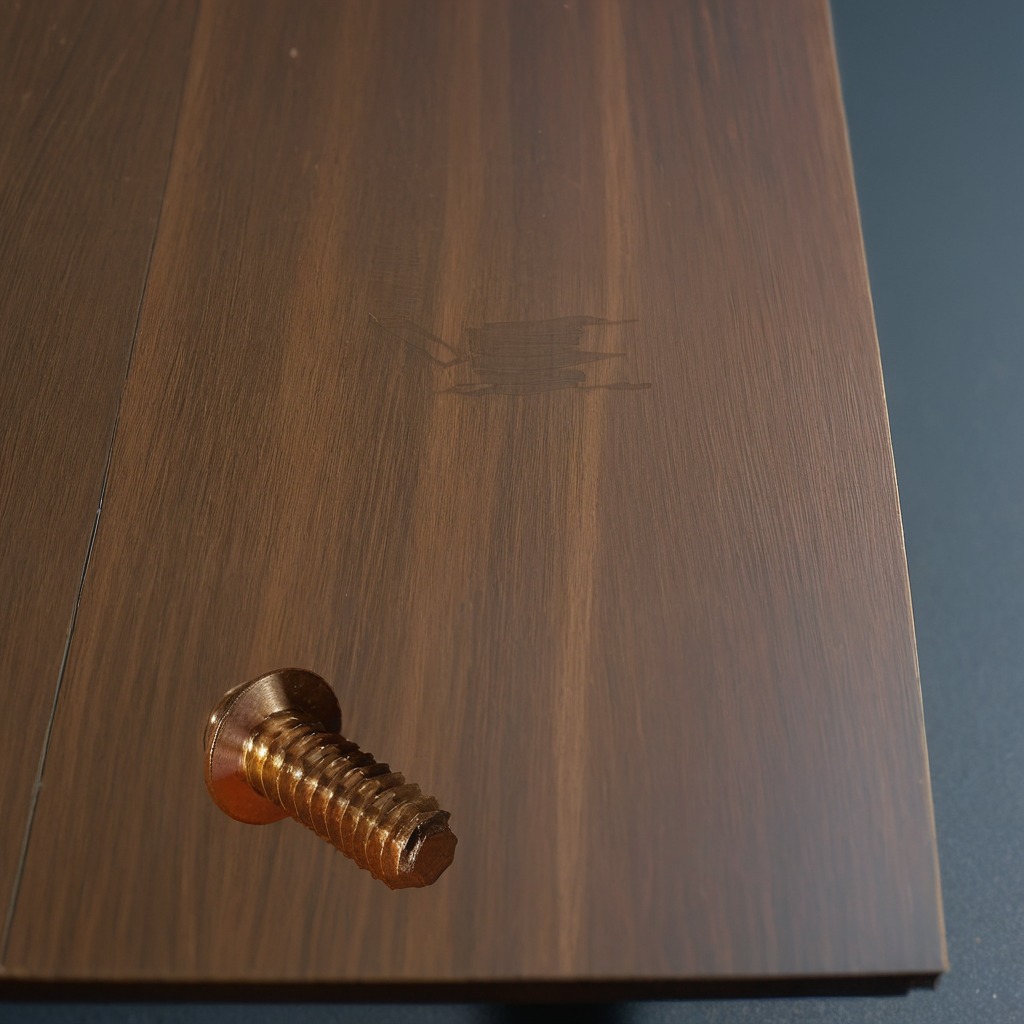
A metal screw is lying on a old table with faint burn marks in a small garage at twilight.